Interaction volume radius: 5 \u00c5
Interaction volume height: 10 \u00c5
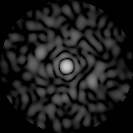
Disorder parameter: 0.8011